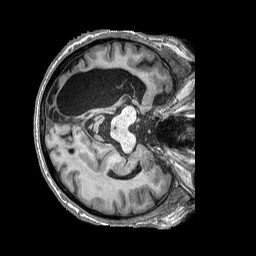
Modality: T1w
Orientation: axial
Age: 75
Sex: male
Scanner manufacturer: siemens
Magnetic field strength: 3 T
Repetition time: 2.53 s
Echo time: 0.00144 s